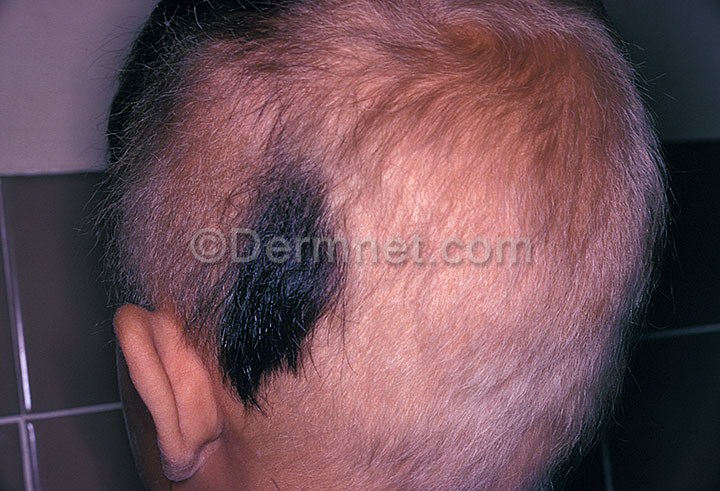
Disease: Hair Loss Photos Alopecia and other Hair Diseases